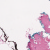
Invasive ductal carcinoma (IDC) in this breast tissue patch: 0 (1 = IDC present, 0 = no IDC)